Current action and preconditions to check: trajectory_clear

Your task: For each precondition in the list above, predict whether it will hold at this action.

Consider the current scene as observed from the mobile robot's camera, and analyze the predicted future states of all dynamic agents (e.g., people, animals, vehicles, or any moving entities) within the NEXT SECOND.

IMPORTANT: Only answer "very likely" if you are absolutely certain—based on strong, clear evidence—that a dynamic agent will violate the precondition in the predicted future state. Do NOT answer "very likely" for unlikely, ambiguous, or low-probability risks.

Ask yourself for each precondition: Is there a high probability, with clear and convincing evidence, that the predicted future states of any dynamic agent will interfere with the predicted future state of the currently executing action within the NEXT SECOND, causing that precondition to fail?

Assess the risk level based on these predictions. Use "likely" or "very likely" if motions create a clear risk of interference.

Use "neutral" or "improbable" if agents are nearby but their predicted paths are clearly diverging or non-conflicting.

Failure Risk Categories: "very improbable", "improbable", "neutral", "likely", "very likely"

Answer Format: Output ONLY the probability_of_failure value from these categories: "very improbable", "improbable", "neutral", "likely", "very likely"

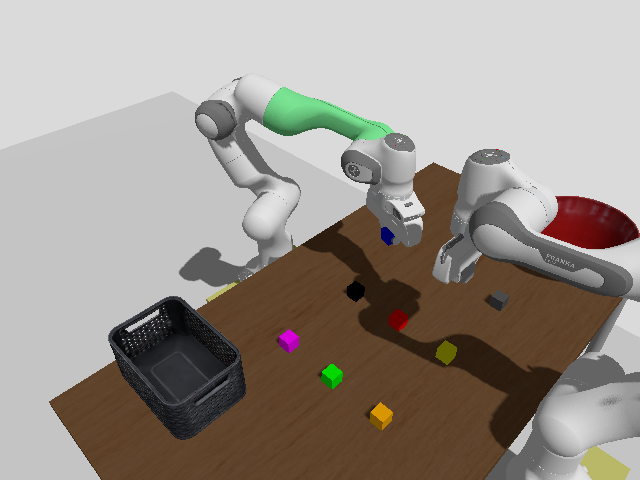

Answer: improbable